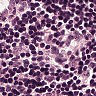
Metastatic tissue present: no